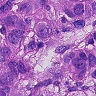
Metastatic tissue present: yes